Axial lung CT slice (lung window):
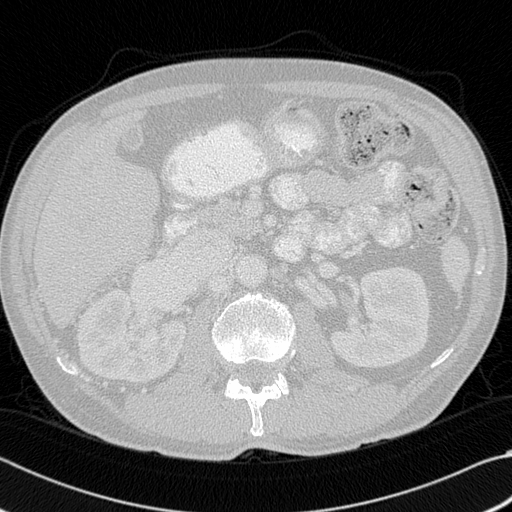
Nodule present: no